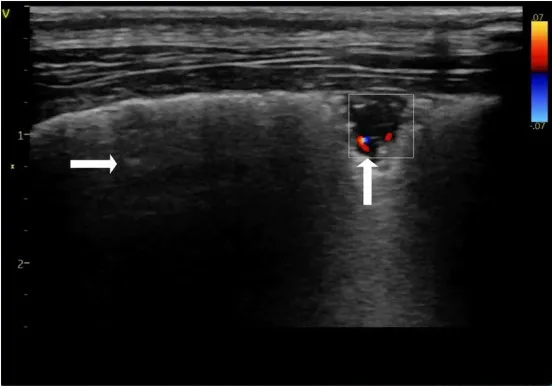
Color doppler imaging of the triangular lung consolidation "wedge sign", demonstrating recanalization of the consolidation over time ( ), ( ) spared areas. Performed on day 6-recheck. Thyroid presets.
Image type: radiology (ultrasound)